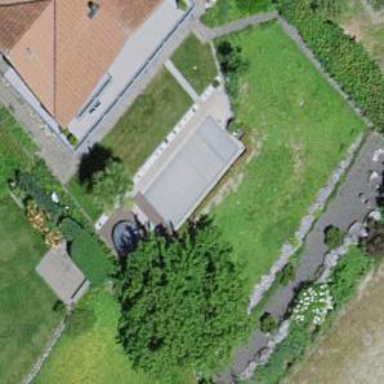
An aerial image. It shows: Swimming pool located in leisure land.